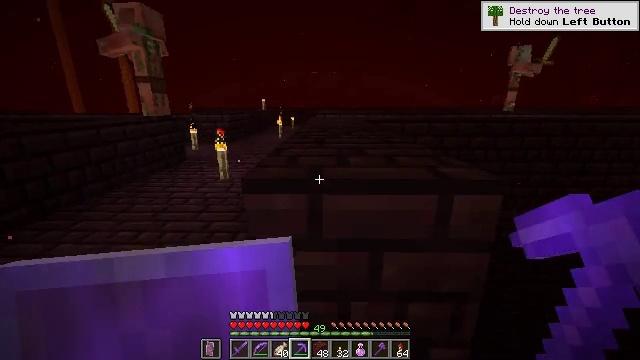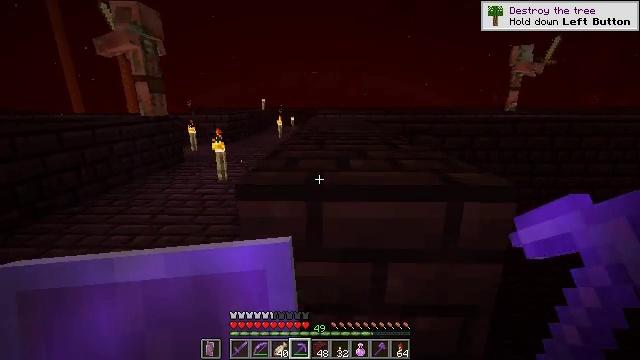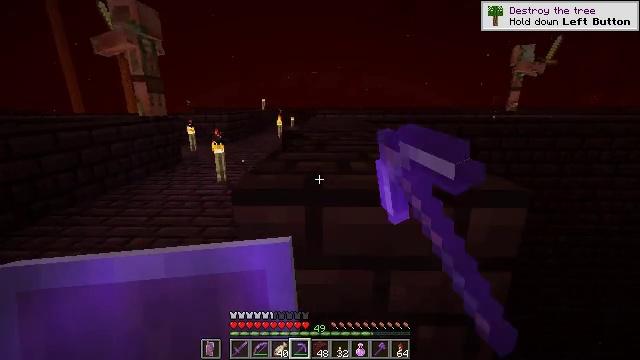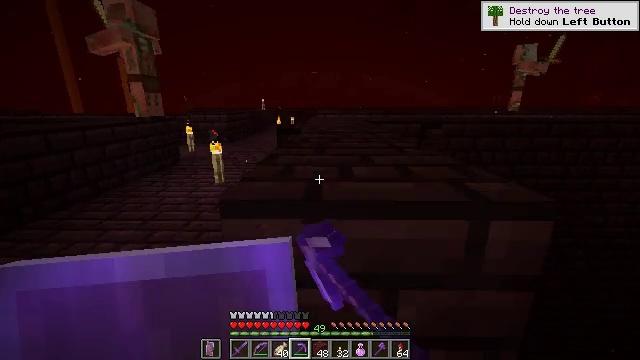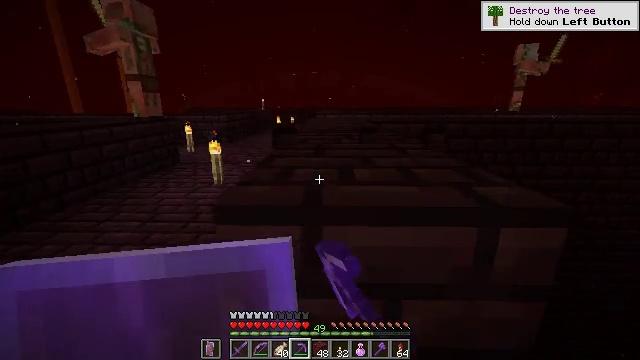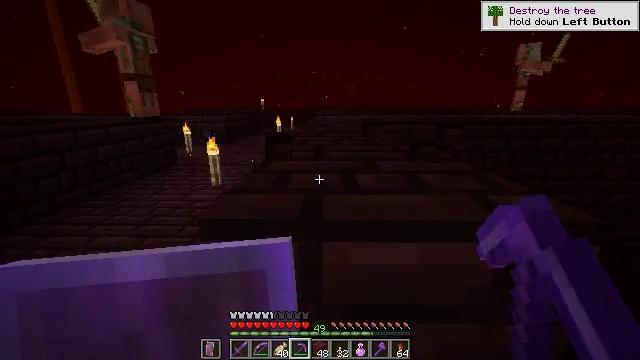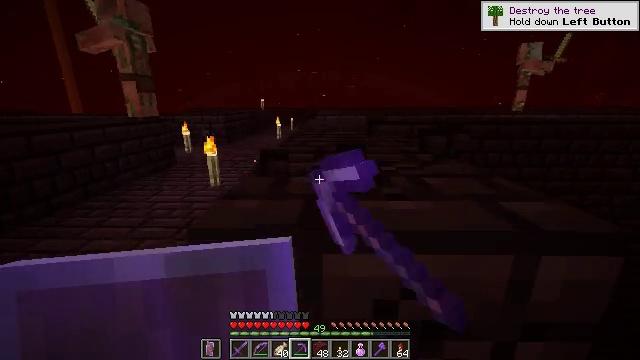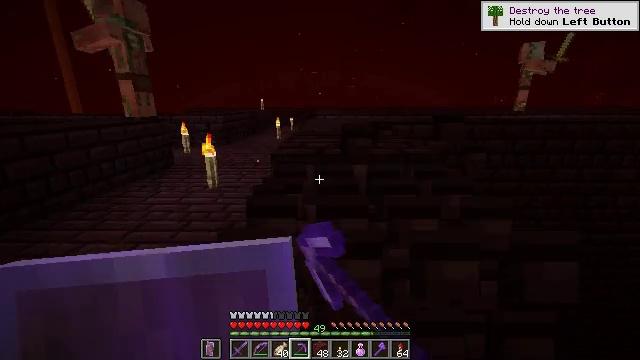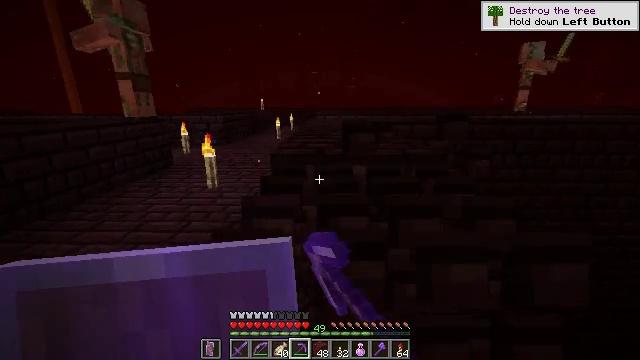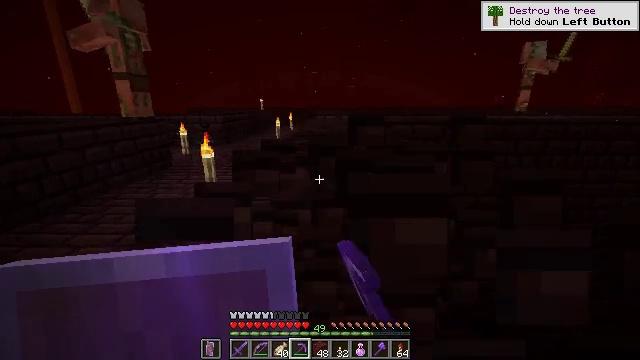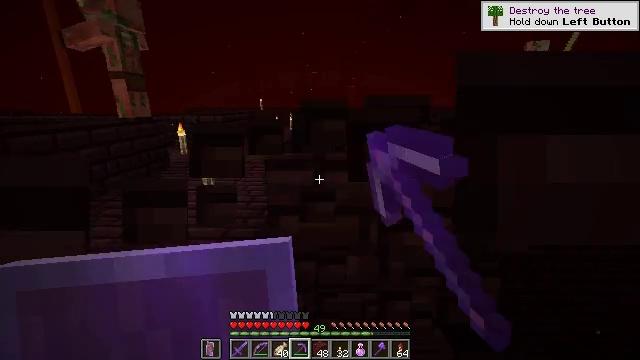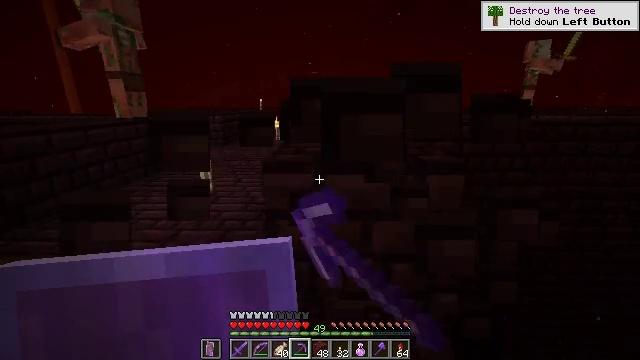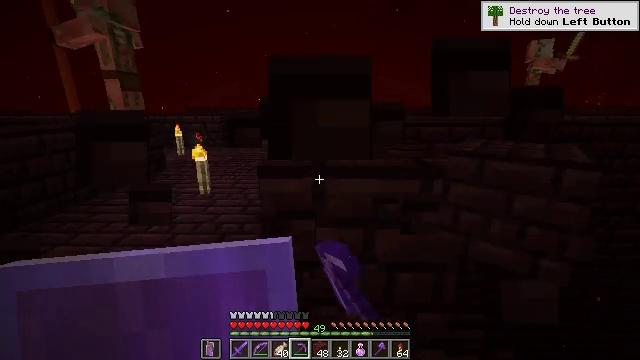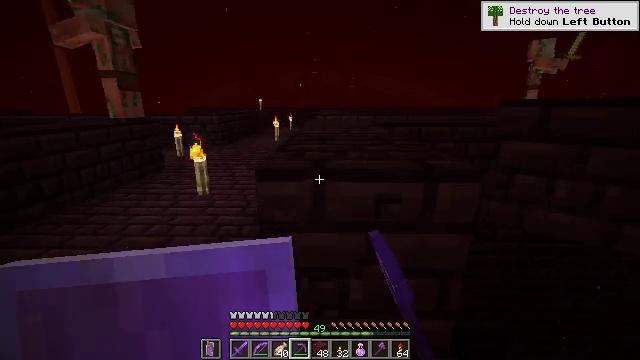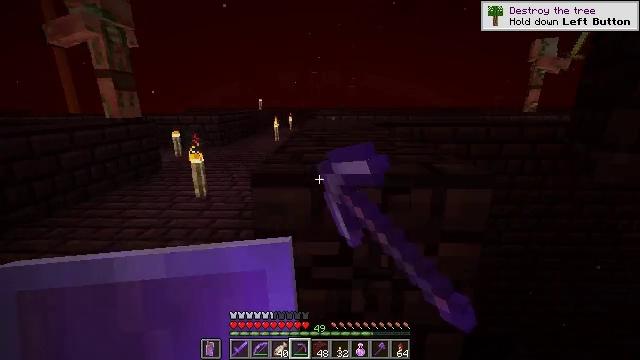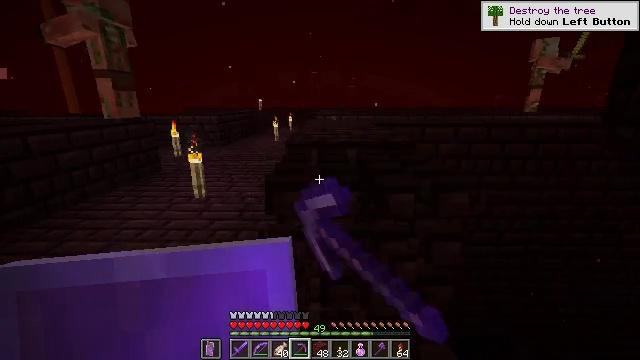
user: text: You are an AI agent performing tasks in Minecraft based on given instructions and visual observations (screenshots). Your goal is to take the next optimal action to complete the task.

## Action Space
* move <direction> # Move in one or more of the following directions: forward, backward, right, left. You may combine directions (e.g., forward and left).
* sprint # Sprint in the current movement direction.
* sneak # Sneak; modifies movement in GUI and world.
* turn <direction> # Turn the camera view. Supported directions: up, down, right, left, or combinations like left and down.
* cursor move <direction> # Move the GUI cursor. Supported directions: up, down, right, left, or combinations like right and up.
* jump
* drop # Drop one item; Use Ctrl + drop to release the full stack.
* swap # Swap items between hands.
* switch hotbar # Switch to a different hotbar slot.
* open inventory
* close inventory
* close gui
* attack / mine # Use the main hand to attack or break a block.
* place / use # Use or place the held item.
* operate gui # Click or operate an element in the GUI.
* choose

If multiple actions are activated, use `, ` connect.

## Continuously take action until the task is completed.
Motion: motion action
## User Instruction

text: Attack the nether bricks to collect them.
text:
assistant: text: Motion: move forward, sneak, attack / mine
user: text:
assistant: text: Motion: move forward, sneak, attack / mine
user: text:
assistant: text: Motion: move forward, sneak, attack / mine
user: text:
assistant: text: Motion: move forward, sneak, attack / mine
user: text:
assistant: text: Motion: move forward, sneak, attack / mine
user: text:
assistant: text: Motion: move forward, sneak, attack / mine
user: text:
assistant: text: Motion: move forward, sneak, attack / mine
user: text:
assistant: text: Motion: move forward, sneak, attack / mine
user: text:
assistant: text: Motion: move forward, sneak, attack / mine
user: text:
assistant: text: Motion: move forward, sneak, attack / mine
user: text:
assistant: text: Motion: move forward, sneak, attack / mine
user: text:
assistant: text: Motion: move forward, sneak, attack / mine
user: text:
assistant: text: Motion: move forward, sneak, attack / mine
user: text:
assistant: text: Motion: move forward, sneak, attack / mine
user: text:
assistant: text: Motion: move forward, sneak, attack / mine
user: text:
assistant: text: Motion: move forward, sneak, attack / mine
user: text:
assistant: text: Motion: move forward, sneak, attack / mine
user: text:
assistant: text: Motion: move forward, sneak, attack / mine
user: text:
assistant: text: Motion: move forward, sneak, attack / mine
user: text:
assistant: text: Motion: move forward, sneak, attack / mine
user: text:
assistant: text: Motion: move forward, sneak, attack / mine
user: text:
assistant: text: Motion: move forward, sneak, attack / mine
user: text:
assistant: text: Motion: move forward, sneak, attack / mine
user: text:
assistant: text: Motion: move forward, sneak, attack / mine
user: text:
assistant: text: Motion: move forward, sneak, attack / mine
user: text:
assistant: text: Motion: move forward, sneak, attack / mine
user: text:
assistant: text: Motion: move forward, sneak, attack / mine
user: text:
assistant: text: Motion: move forward, sneak, attack / mine
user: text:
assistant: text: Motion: move forward, sneak, attack / mine
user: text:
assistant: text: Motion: move forward, sneak, attack / mine